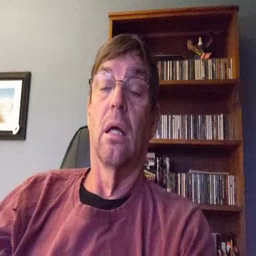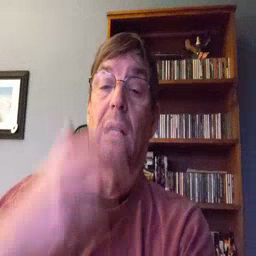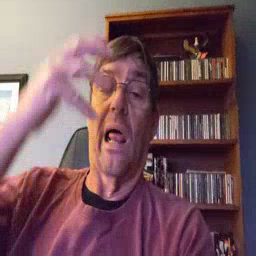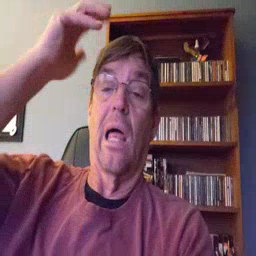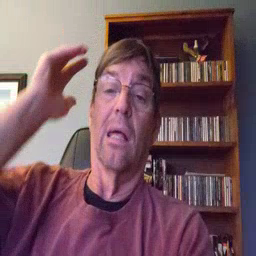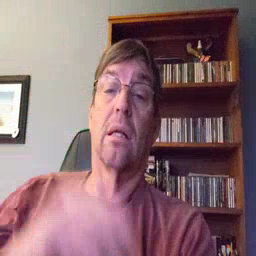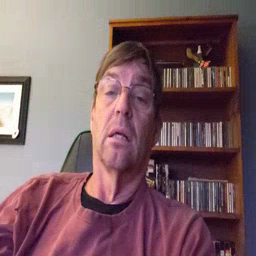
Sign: lion